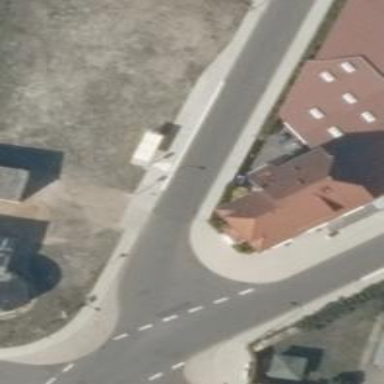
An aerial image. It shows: Residential road with asphalt surface. There are sidewalks on both sides and opposite cycleway.